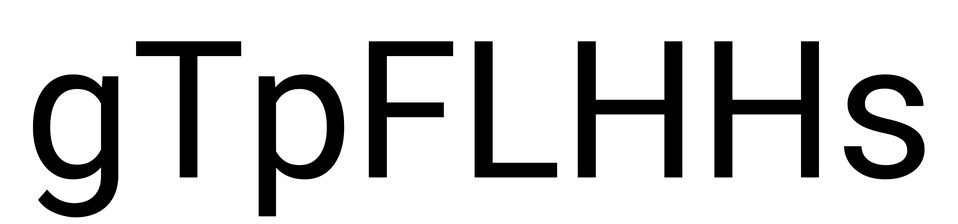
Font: Roboto_Regular